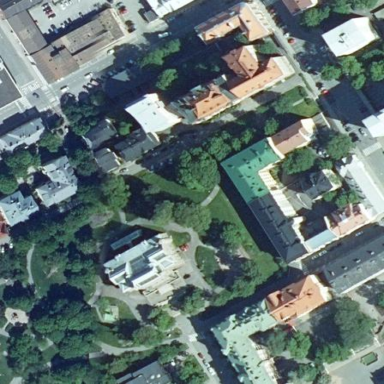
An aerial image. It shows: Residential area on city block.